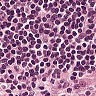
Metastatic tissue present: no